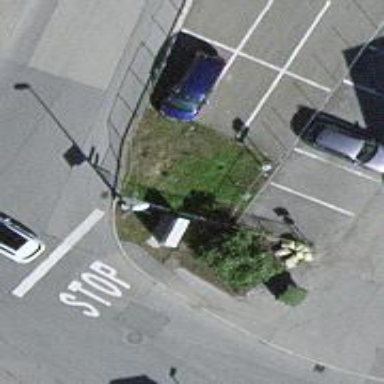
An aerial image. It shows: Guidepost providing information.